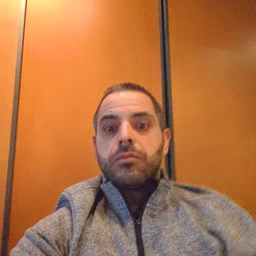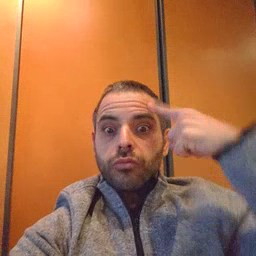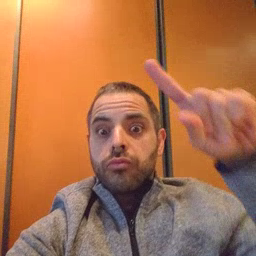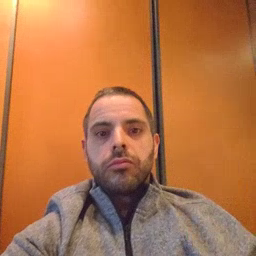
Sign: for